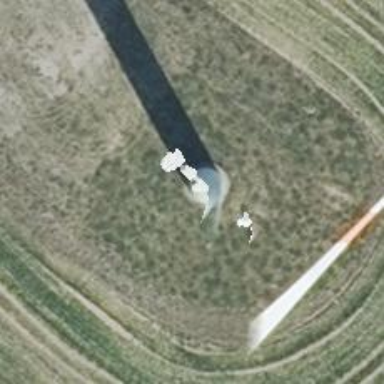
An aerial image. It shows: Wind generator using wind turbines of horizontal axis.